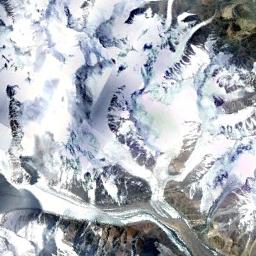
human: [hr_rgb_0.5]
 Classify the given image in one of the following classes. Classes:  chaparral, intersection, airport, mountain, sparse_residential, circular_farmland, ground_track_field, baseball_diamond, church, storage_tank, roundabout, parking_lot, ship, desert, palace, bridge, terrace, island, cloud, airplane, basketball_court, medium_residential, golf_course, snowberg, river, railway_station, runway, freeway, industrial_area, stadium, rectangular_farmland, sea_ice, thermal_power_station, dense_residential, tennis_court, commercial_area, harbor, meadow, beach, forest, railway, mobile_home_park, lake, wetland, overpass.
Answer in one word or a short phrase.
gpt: snowberg